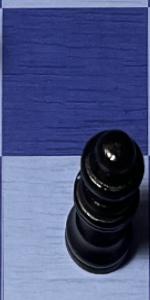
Label: Queen_Black